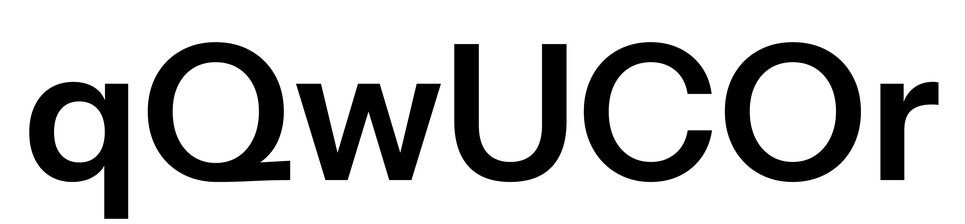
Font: InstrumentSans_SemiBold